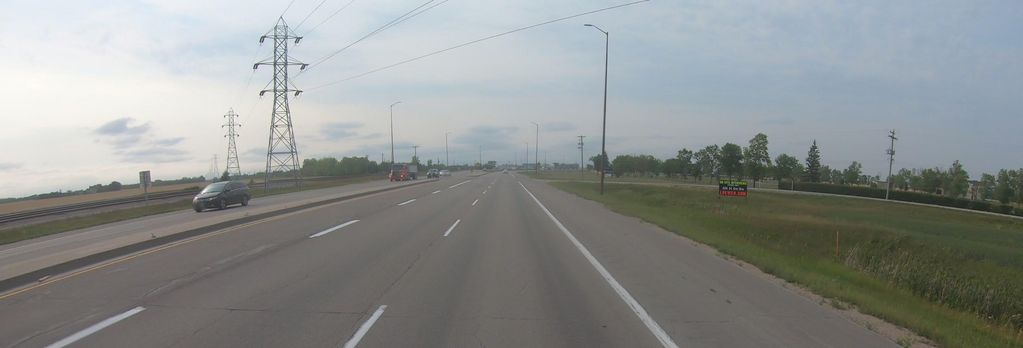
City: winnipeg